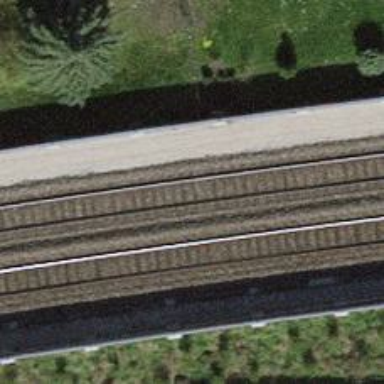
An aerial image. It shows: Single-track electrified railway with contact line.